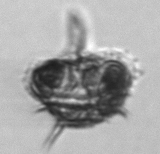
Label: Amylax